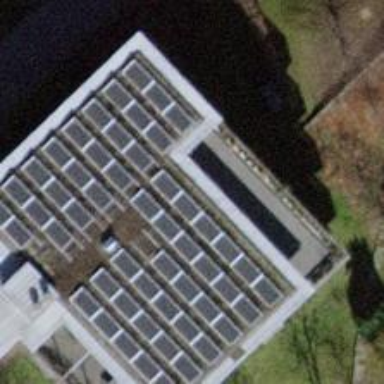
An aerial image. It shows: Building with flat roof.